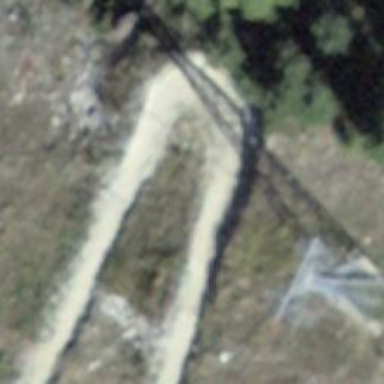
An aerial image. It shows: Pylon for aerialway.